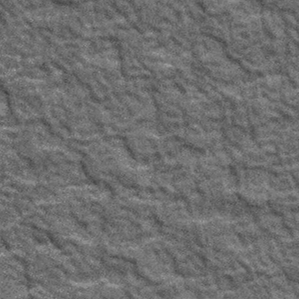
Label: frost